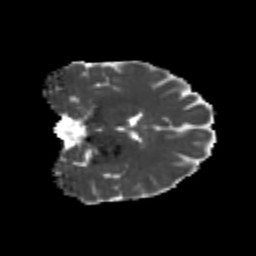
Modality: MD
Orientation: coronal
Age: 26
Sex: female
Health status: healthy
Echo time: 0.074 s